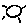
Label: sun